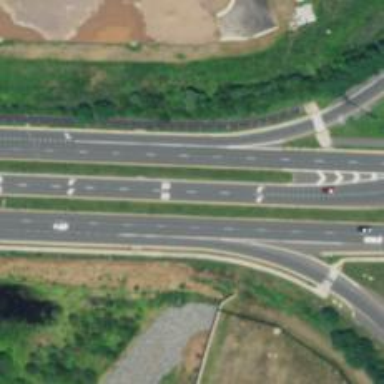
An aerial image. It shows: Asphalt road at the secondary link level.